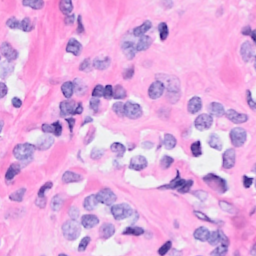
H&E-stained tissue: Breast